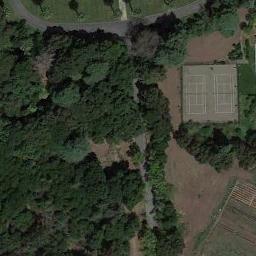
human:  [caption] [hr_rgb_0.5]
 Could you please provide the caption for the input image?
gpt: The tennis court is on the bare land next to some trees .

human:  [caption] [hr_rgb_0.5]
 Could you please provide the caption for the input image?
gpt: There are two green tennis courts in the middle of the grass .

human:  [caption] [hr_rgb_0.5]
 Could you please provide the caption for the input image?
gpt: Many trees are around the tennis court .

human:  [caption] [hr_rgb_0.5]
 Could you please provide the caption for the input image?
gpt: Tennis court on bare land next to the woods .

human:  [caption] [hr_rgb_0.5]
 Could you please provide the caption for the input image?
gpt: There are many green trees around the tennis court .